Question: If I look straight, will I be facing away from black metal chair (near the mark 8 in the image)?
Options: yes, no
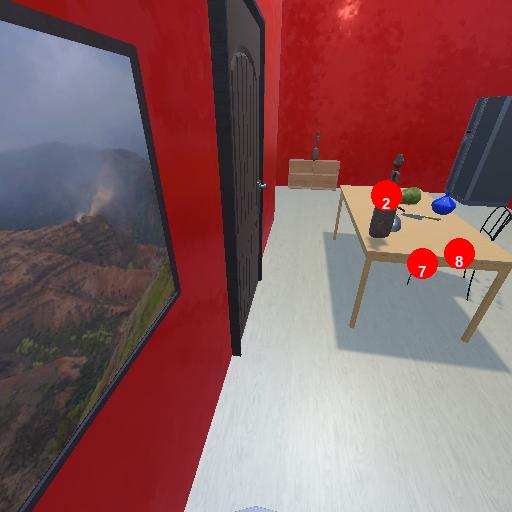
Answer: yes